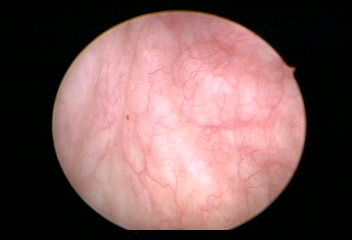
Modality: WLC
Class: Normal mucosa
Bladder cancer association: No